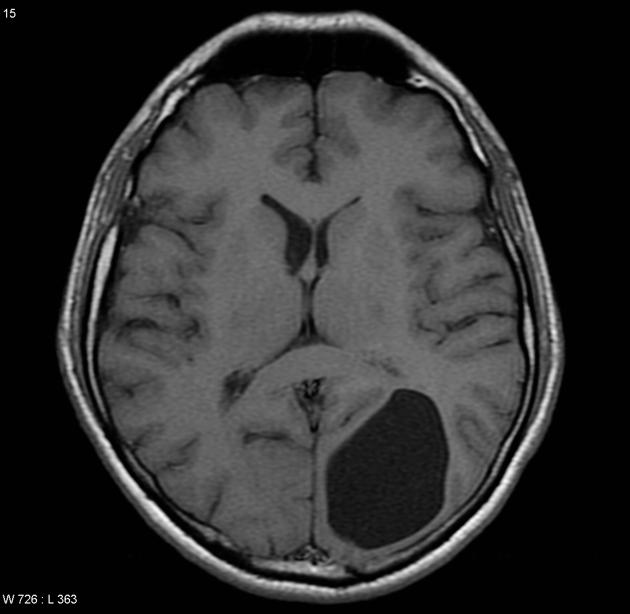
Label: notumor